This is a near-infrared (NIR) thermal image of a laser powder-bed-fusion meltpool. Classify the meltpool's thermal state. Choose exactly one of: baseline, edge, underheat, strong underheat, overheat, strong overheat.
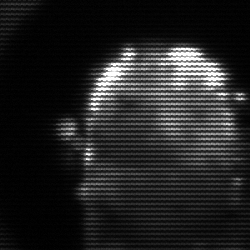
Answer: baseline